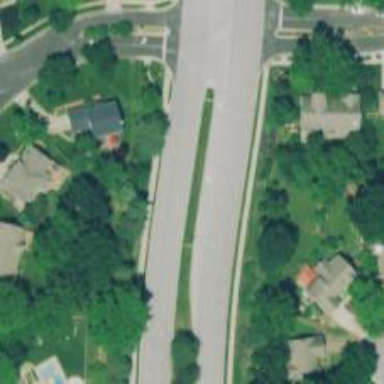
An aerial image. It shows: Dash road marking.